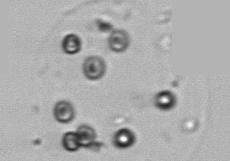
Label: Phaeocystis